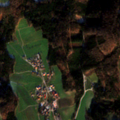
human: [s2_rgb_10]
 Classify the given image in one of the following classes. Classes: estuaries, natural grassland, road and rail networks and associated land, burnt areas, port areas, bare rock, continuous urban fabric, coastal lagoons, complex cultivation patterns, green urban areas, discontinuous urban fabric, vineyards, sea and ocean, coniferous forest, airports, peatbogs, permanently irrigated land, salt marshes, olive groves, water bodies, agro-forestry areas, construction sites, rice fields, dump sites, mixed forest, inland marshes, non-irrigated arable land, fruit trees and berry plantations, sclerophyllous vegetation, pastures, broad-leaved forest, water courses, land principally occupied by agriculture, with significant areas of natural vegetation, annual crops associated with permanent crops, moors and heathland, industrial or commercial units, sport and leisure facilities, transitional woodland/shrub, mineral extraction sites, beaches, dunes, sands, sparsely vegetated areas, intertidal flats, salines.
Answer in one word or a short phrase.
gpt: pastures, complex cultivation patterns, broad-leaved forest, mixed forest